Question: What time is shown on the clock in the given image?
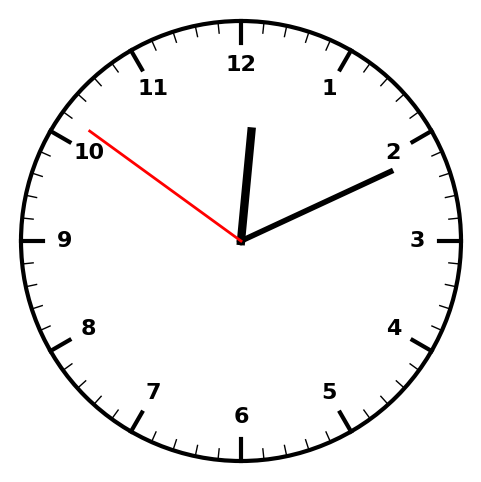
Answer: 12:10:51